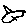
Label: bird